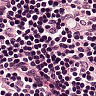
Metastatic tissue present: no